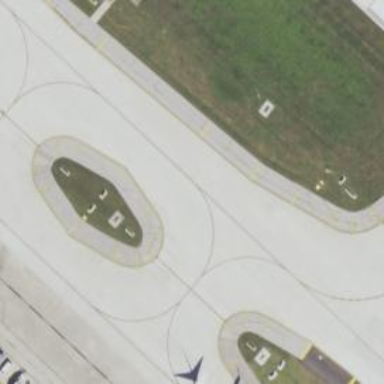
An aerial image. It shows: View of taxiway at the airport.